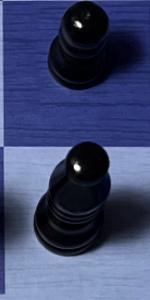
Label: Bishop_Black